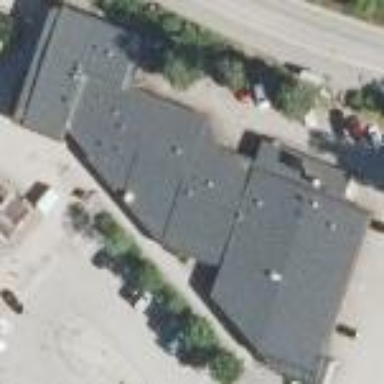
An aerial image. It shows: Retail building.